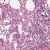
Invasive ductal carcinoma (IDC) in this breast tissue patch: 0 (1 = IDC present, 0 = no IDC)